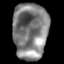
Tissue: lung
Cell type: T cells
Senescence score: 0.565
Nuclear area (px): 1933
Mean DAPI intensity: 127.822